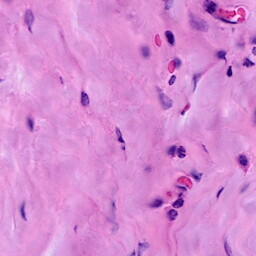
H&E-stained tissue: Breast